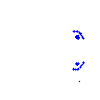
Particle: kaon